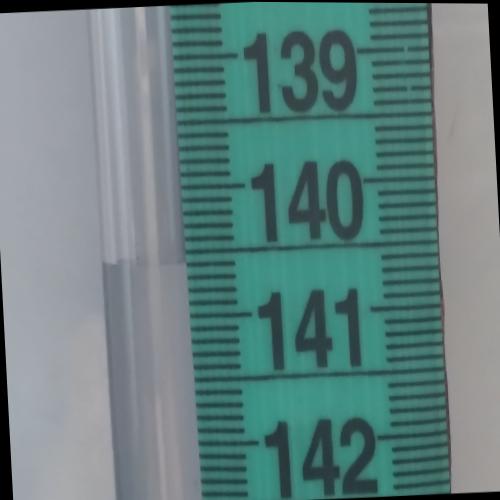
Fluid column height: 140.6 cm